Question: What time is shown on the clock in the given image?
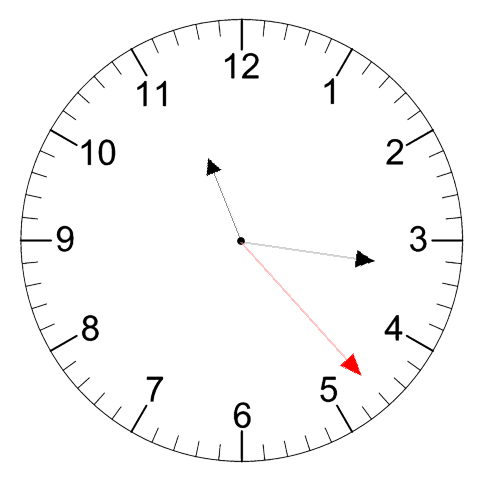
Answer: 11:16:23